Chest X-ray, PA view. Patient: 66 years old, sex F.
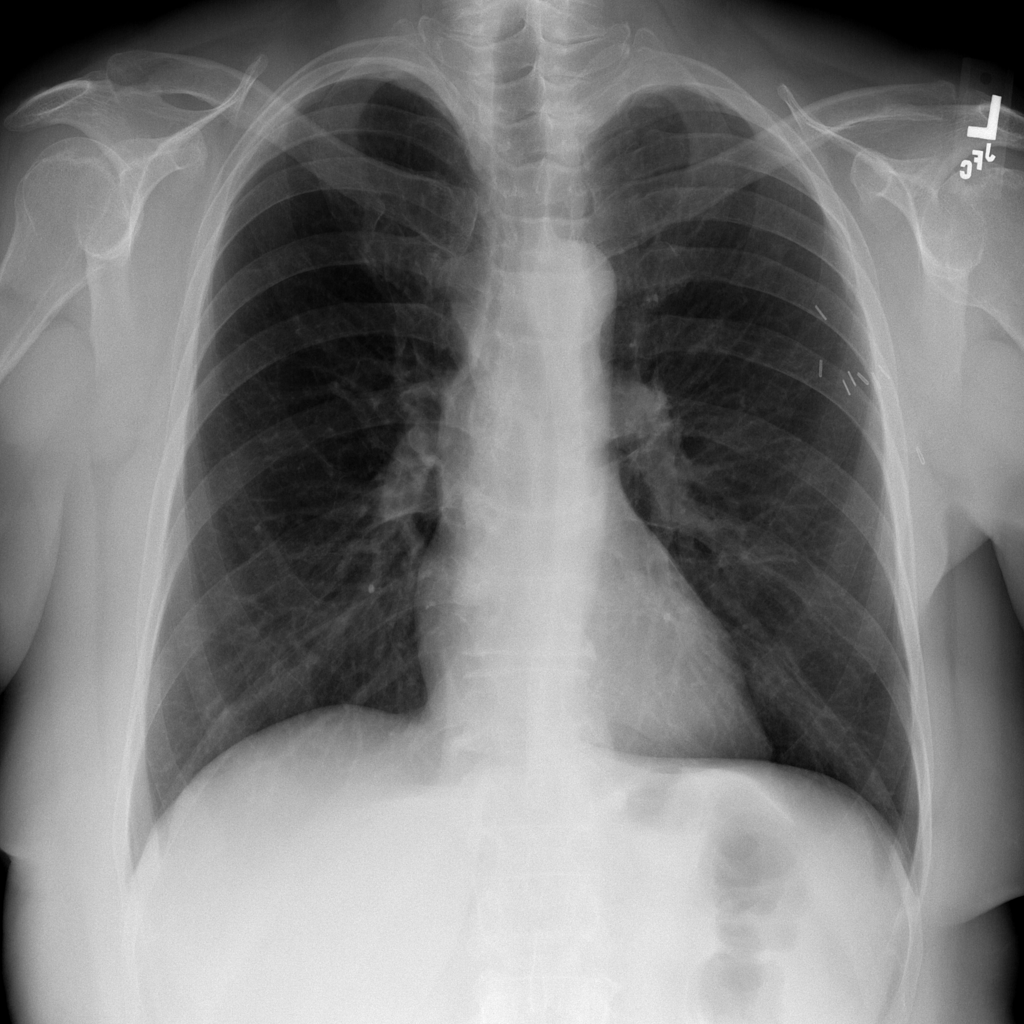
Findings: No Finding